Interaction volume radius: 10 \u00c5
Interaction volume height: 10 \u00c5
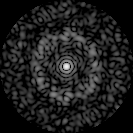
Disorder parameter: 0.7918